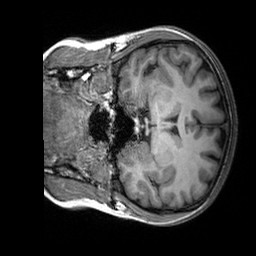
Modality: T1w
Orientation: coronal
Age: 25
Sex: female
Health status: healthy
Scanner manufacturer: siemens
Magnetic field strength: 3 T
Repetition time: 2.3 s
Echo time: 0.00303 s